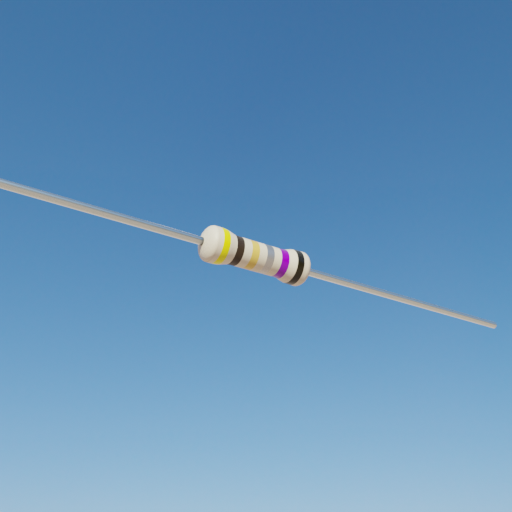
Resistor colour bands (in order): yellow, black, gold, silver, violet, black